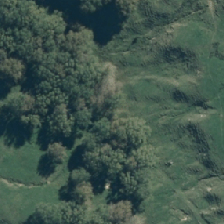
Land cover: deciduous_hardwood